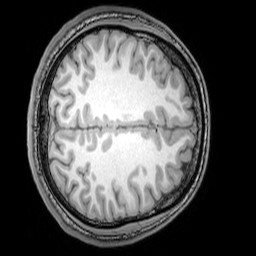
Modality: T1w
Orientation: axial
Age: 22
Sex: male
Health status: healthy
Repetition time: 0.081 s
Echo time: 0.037 s